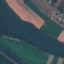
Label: River